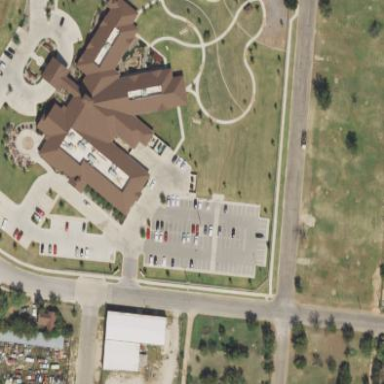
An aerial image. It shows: Healthcare building designated as hospice.